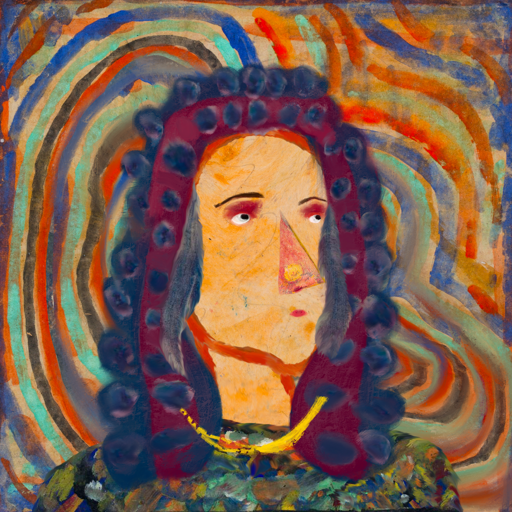
Background: Sisters, Head And Neck Side: Experience, Face Side: Irani, Bust: An_Impression, Hair Side: Hill_Girl, Head Accessory: Blank, Second Necklace: Blank, Necklace: Irani_1, Baby: Blank